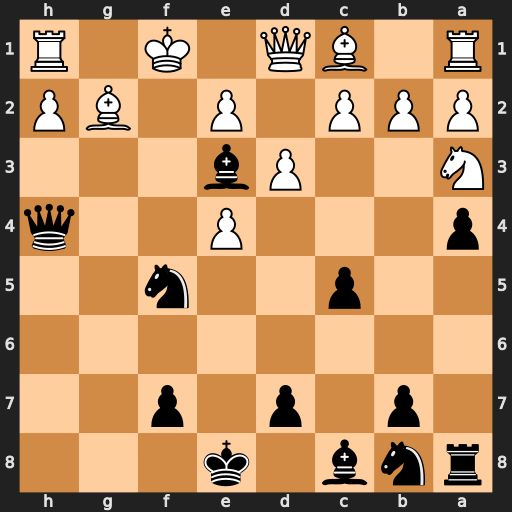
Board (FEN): rnb1k3/1p1p1p2/8/2p2n2/p3P2q/N2Pb3/PPP1P1BP/R1BQ1K1R
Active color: b
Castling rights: q
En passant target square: -
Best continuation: Qf2#